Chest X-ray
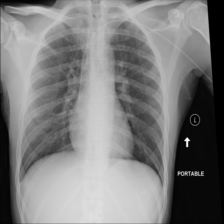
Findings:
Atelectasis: negative
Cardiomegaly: negative
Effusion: negative
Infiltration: negative
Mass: negative
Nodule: negative
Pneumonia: negative
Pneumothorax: negative
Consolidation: negative
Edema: negative
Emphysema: negative
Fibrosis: negative
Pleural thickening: negative
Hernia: negative